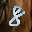
Label: 8